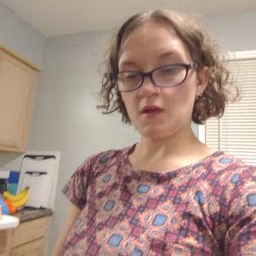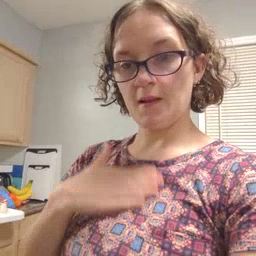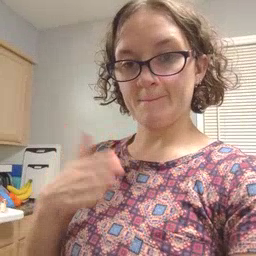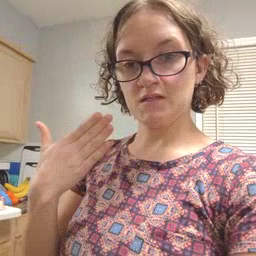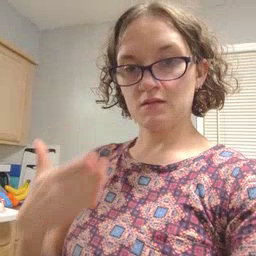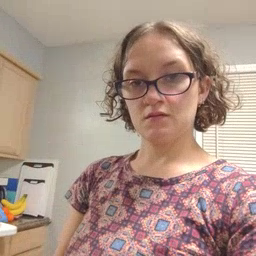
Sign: happy